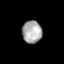
Tissue: lung
Cell type: Epithelial cells
Senescence score: 0.1822
Nuclear area (px): 438
Mean DAPI intensity: 168.034